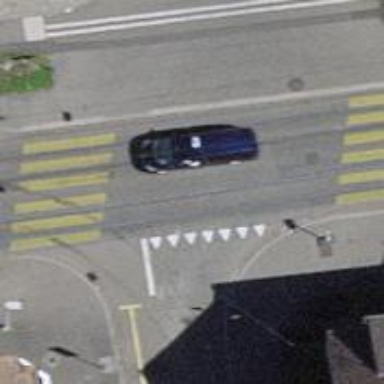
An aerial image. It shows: Tram level crossing on railway.